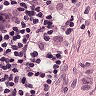
Metastatic tissue present: no